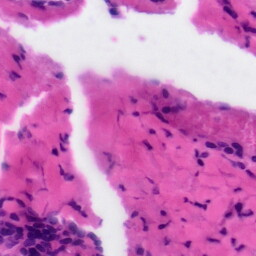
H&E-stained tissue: Tonsil